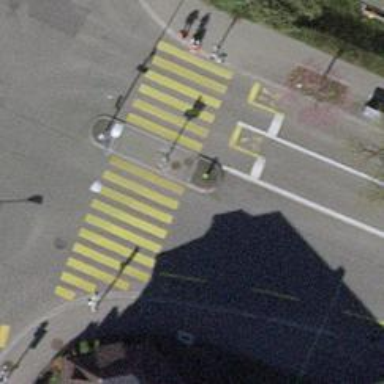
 there are traffic signals and zebra crossing."